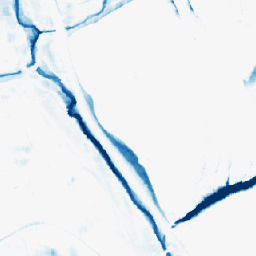
Category: morphological
Decomposition family: morphological_square
Decomposition parameters: operation: closing
size: 15
Upsampling method: nearest
Upsampling parameters: scale: 4
Upsampling scale: 4